Question: I write the code to use OpenGL in Qt widget, this code like this:
'''
GL_Widget::GL_Widget(QWidget *parent) :
QGLWidget(parent)
{
}
void GL_Widget::initializeGL()
{
glClearColor(0.2,0.2,0.2,1);
}
void GL_Widget::paintGL()
{
glClear(GL_COLOR_BUFFER_BIT);
}
'''
but the widget dont clear correct color as I code, it display background of desktop like  though I already set up widget inherit with my widget class, and set up the background of widget use style sheet.
If I draw something like triangles, it clear correctly.But my purpose want clear it dont need to draw, so how can I do that?
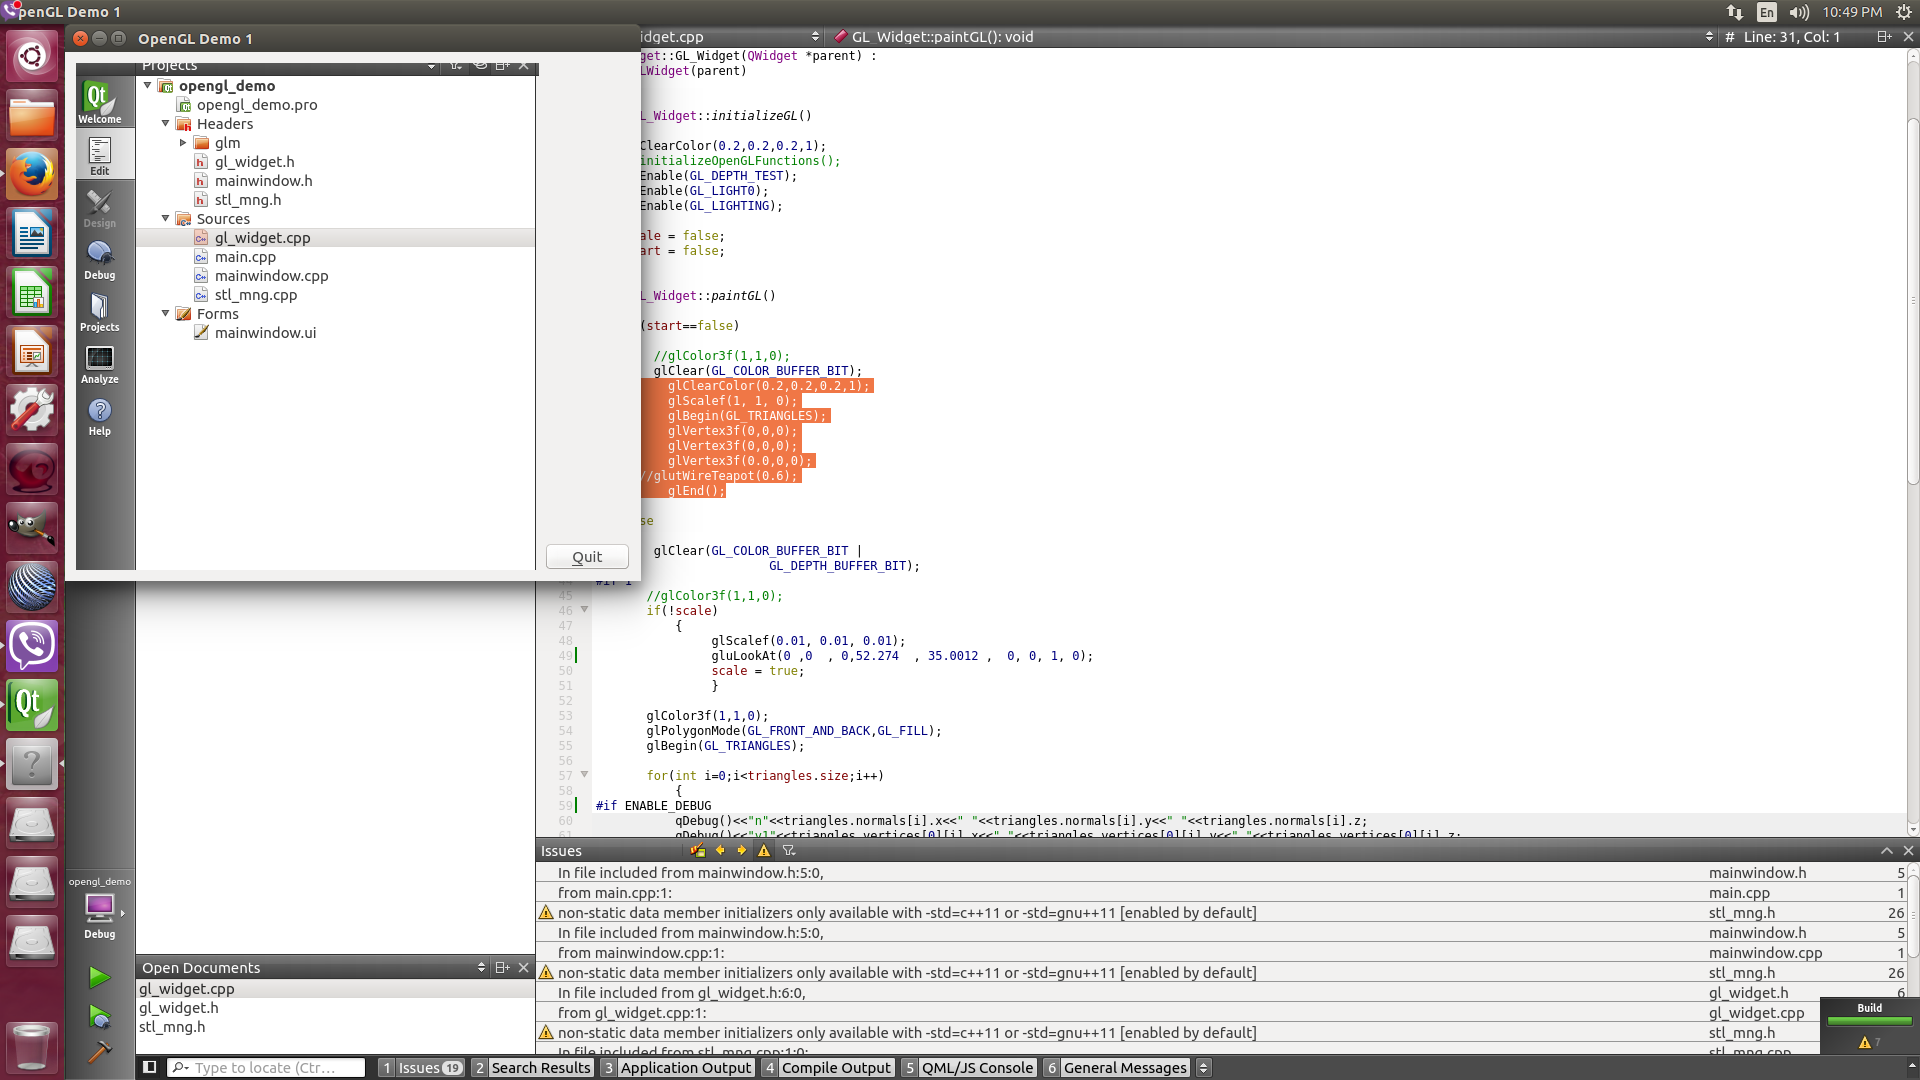
Answer: Try to call
'''
swapBuffers();
'''
or
'''
updateGL ();
'''